Question: Please refer to the image below for the following question: The blue and orange circles you see are UIView's. I would like to be able to drag the blue UIView which has a UIPanGestureRecognizer and have the Meaning, if I drag the blue circle down, the orange UIView should stay parallel with the blue circle and translate down as well. If I drag the blue circle to the right, the orange circle should translate to the right as well and

So right now the circles are part of the same class that have a UIPanGestureRecognizer on them. Here is the code to drag these views:
'''
-(void)dragging:(UIPanGestureRecognizer *)p {
UIView *newView = p.view;
if (p.state == UIGestureRecognizerStateBegan) {
self.origC = newView.center;
}
self.delta = [p translationInView:newView.superview];
CGPoint c = self.origC;
c.x +=self.delta.x;
c.y +=self.delta.y;
newView.center = c;
[self.delegate refreshView];
}
'''
Within the UIPanGestureRecognizer class, I am able to obtain the translation of the pan gesture in the coordinate system of the specified view with:
'self.delta = [p translationInView:newView.superview];'
I think that this is the delta I need to apply for the translation of the orange circle, but I'm not sure how I would go about doing that? Any help would be appreciated. Thank you!
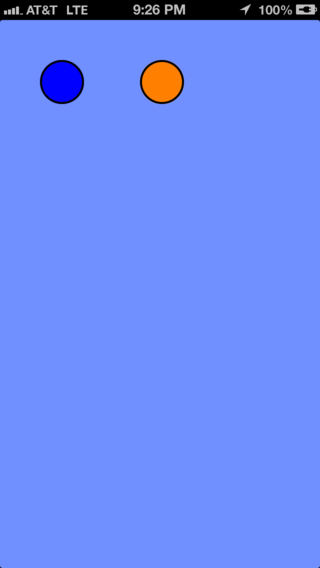
Answer: Do it exactly as you are doing it for the directly dragged point.
'''
if (p.state == UIGestureRecognizerStateBegan) {
self.origC = newView.center; // your code
self.origD = otherView.center; // new code
}
CGPoint c = self.origC; // your code
c.x +=self.delta.x; // your code
c.y +=self.delta.y; // your code
newView.center = c; // your code
CGPoint d = self.origD; // new code
d.x +=self.delta.x; // new code
d.y +=self.delta.y; // new code
otherView.center = d; // new code
'''